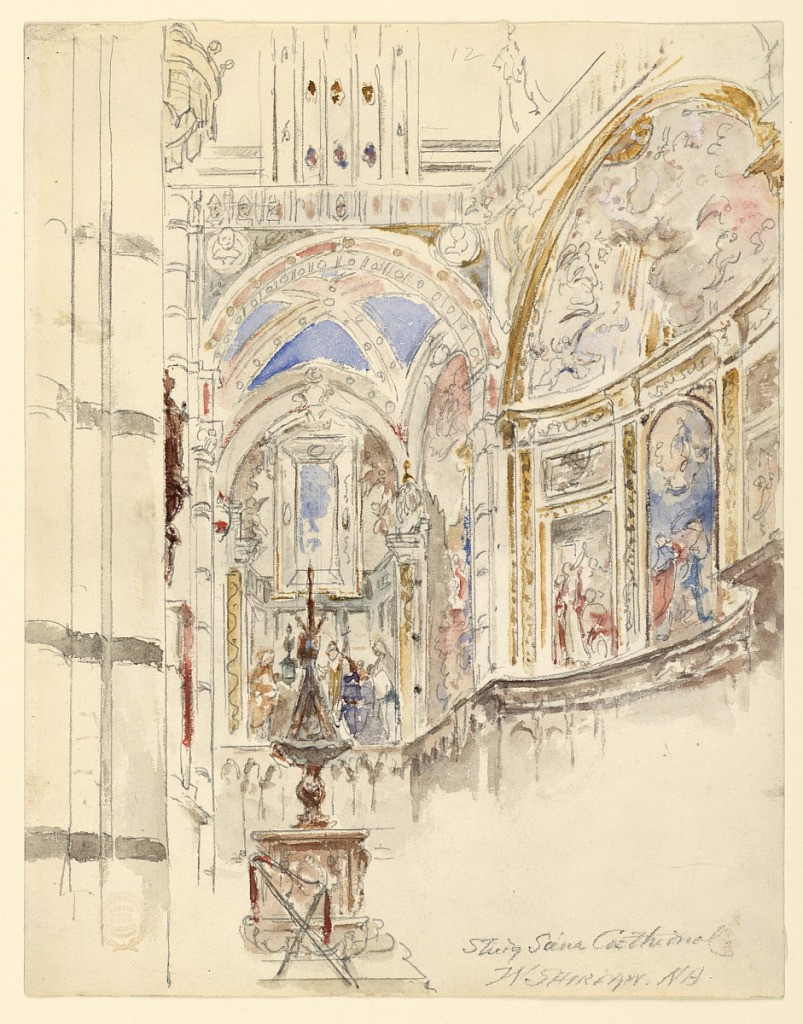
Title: Study of Siena Cathedral
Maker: Walter Shirlaw, American, b. Scotland, 1838–1909
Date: ca. 1872
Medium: Graphite and watercolor on paper
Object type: Drawing
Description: The northwest part of the choir behind the main altar in the Siena Cathedral.